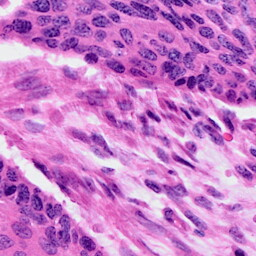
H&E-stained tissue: Cervix